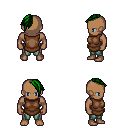
a pixel art fantasy rpg character, male body template, human, dark skin, brown tunic, teal pants, green long mohawk hairstyle, four views (front, back, left, right), 2x2 character sprite sheet, small pixel art, hard edges, no anti-aliasing